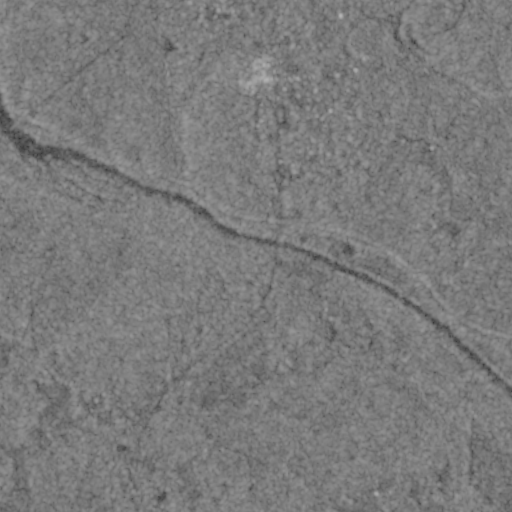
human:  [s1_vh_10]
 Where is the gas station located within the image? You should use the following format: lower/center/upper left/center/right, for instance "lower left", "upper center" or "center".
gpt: The gas station is located in the upper center of the image.
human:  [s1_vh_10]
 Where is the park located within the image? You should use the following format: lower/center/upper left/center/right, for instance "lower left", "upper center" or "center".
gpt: The park is located in the upper center of the image.
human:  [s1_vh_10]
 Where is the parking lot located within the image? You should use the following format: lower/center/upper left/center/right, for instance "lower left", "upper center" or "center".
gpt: The parking lot is located in the center of the image.
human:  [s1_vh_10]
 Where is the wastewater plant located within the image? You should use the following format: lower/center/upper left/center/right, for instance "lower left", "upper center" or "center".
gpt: The wastewater plant is located in the upper right of the image.
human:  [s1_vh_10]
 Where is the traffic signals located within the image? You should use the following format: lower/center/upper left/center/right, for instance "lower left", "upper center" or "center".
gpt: The traffic signals is located in the upper center of the image.
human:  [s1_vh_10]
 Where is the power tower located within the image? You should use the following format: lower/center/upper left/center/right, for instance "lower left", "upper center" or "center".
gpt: There is no power tower in the image.

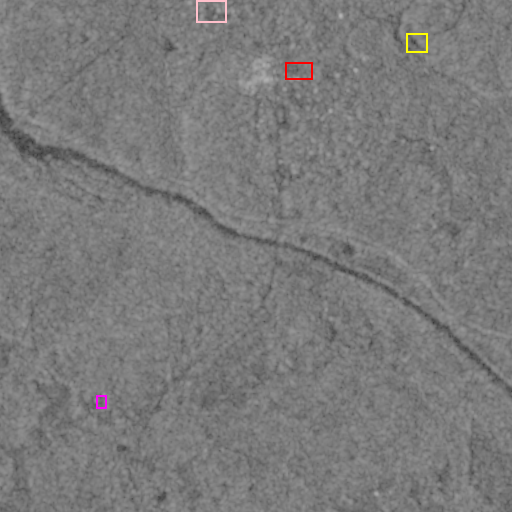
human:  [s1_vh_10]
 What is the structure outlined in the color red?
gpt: The structure outlined in red is a park.
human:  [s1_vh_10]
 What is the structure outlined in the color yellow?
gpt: The structure outlined in yellow is a wastewater plant.
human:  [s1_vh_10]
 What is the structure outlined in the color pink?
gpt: The structure outlined in pink is a building.
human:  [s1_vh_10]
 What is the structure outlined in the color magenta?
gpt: The structure outlined in magenta is a building.
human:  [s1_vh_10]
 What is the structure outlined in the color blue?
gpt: There is no blue outline.